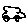
Label: car